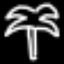
Label: palm tree